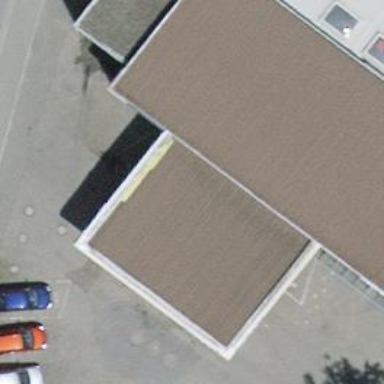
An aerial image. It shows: Fuel station.